Field crop: maize
Growth stage: 2
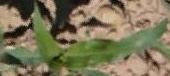
Species: maize